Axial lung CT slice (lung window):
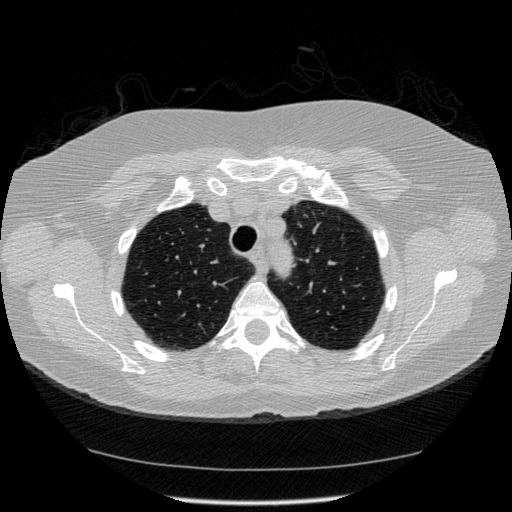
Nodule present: no